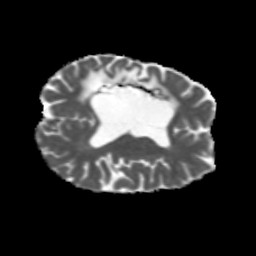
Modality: MD
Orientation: axial
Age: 31
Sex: female
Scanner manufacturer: siemens
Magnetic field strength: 3 T
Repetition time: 5.47 s
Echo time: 0.0854 s